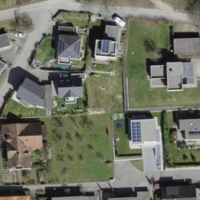
EUNIS habitat code: 55
Species observed at this site:
Juglans regia